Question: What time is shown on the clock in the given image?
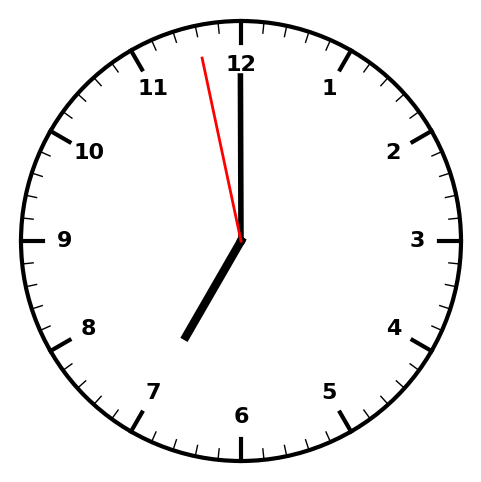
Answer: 06:59:58